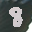
Label: 8